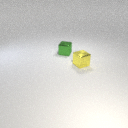
small yellow metal cube in front of small green metal cube